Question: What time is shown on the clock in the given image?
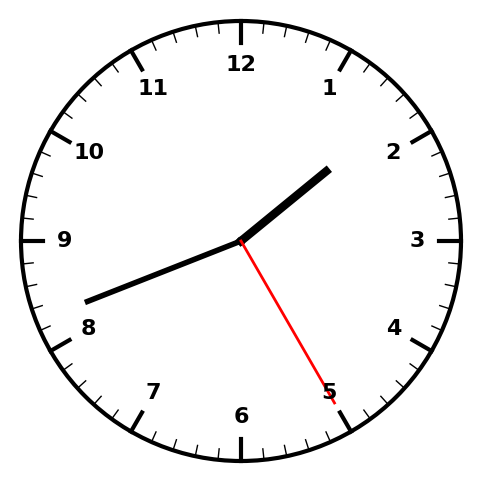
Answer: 01:41:25